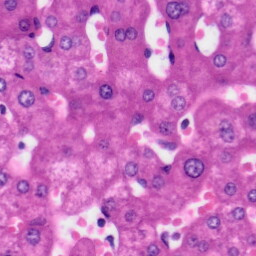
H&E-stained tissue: Liver